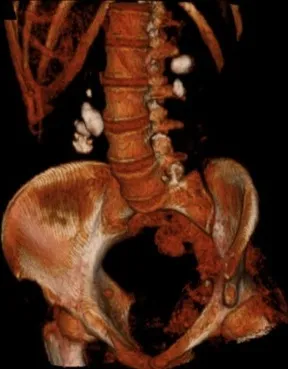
Three-dimensional reconstruction.
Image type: radiology (ct)